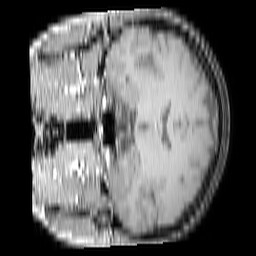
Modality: T1w
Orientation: coronal
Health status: ill
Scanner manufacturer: philips
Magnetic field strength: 3 T
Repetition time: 0.3787 s
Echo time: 0.002908 s